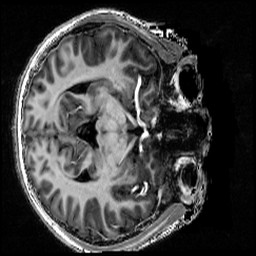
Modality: T1w
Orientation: axial
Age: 29
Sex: female